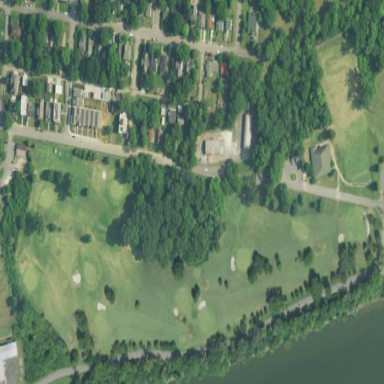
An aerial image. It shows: Golf course surrounded by greenery.